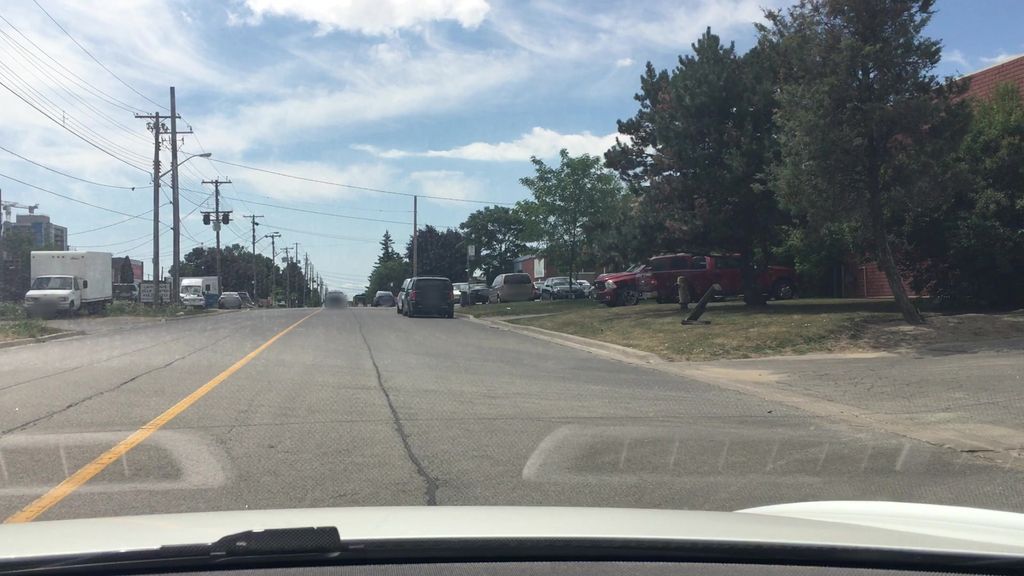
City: toronto